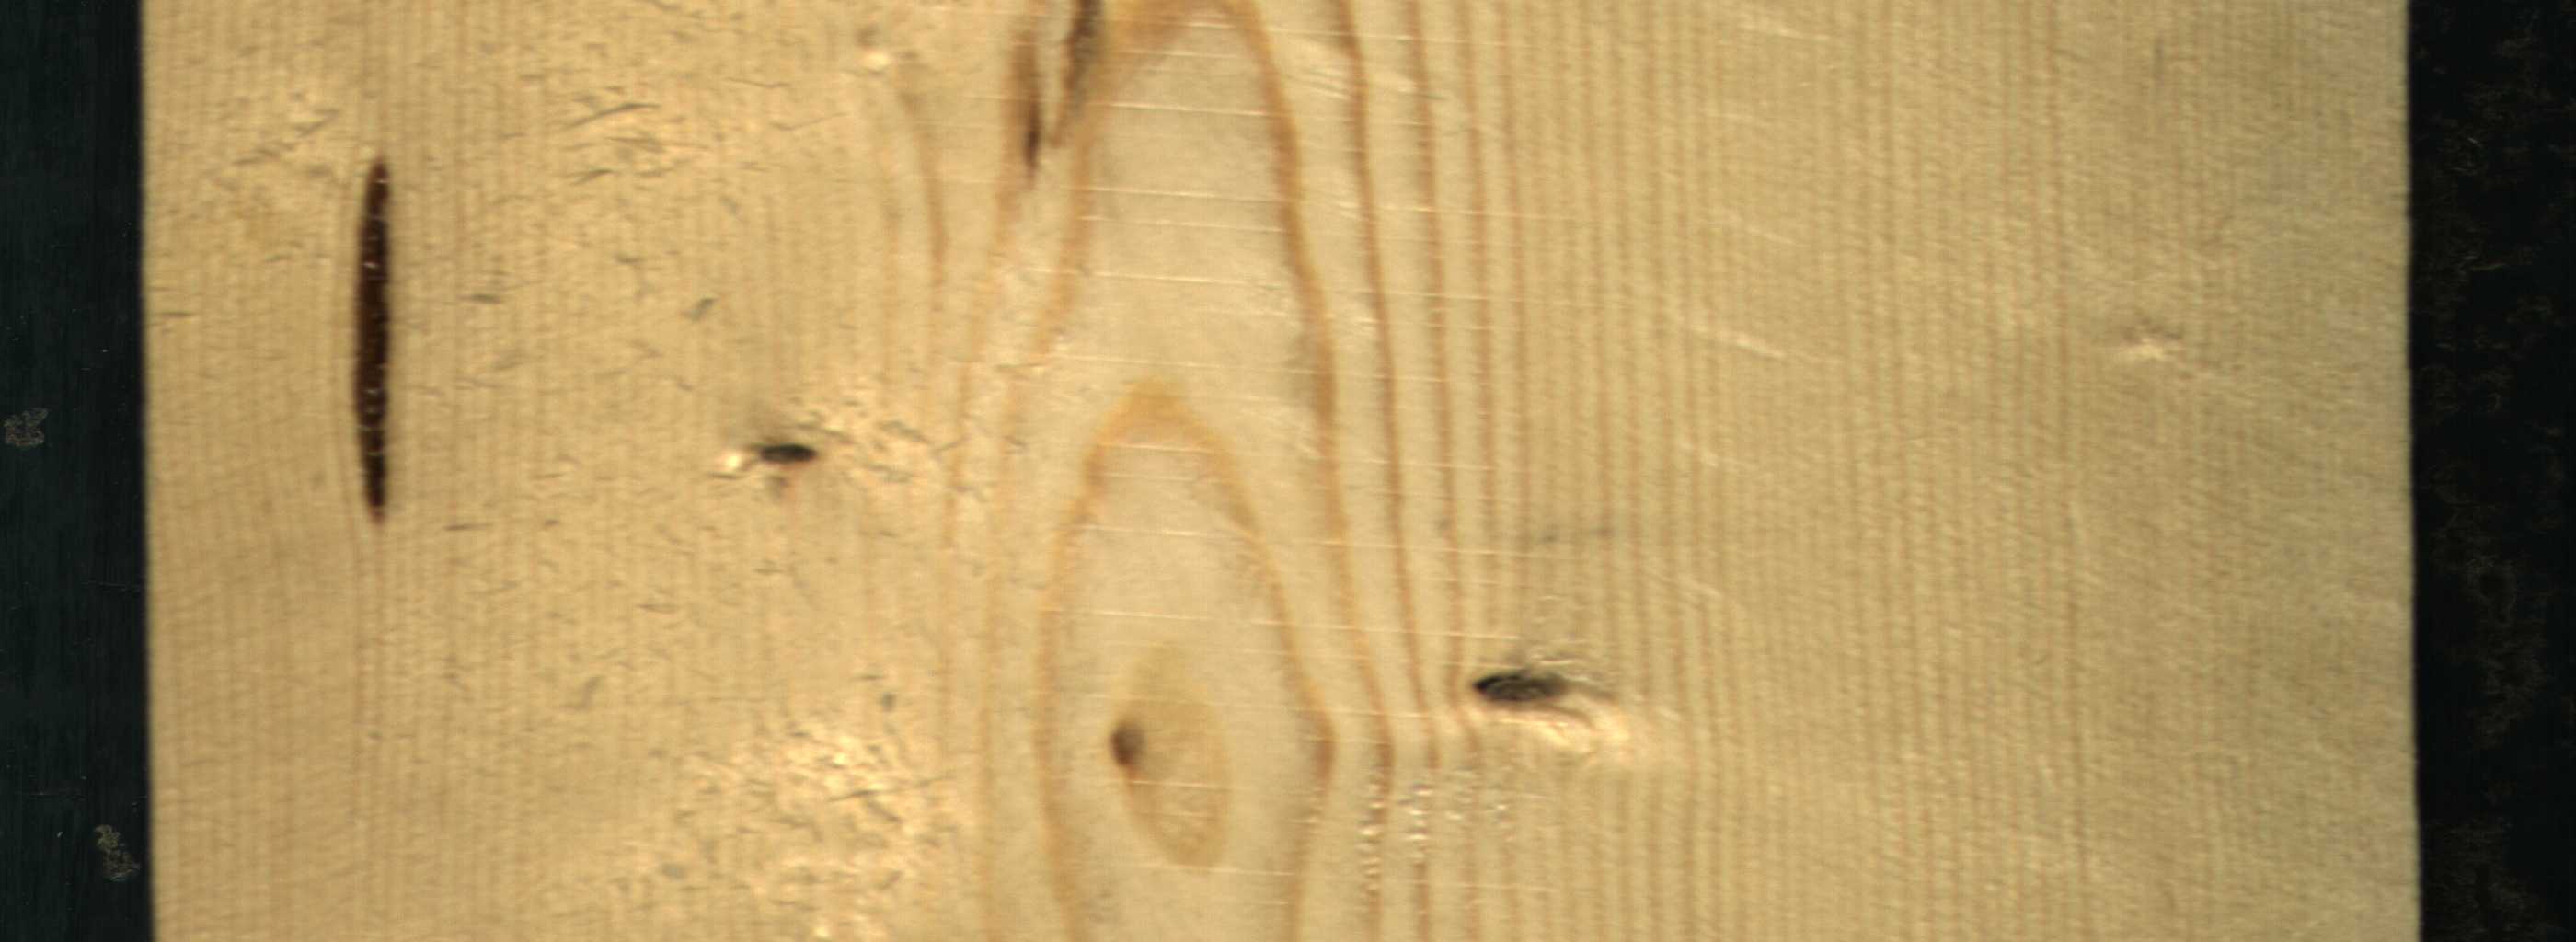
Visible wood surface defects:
resin
resin
Dead_Knot
Dead_Knot